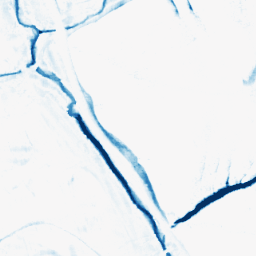
Category: morphological
Decomposition family: morphological_square
Decomposition parameters: operation: closing
size: 10
Upsampling method: sinc_blackman
Upsampling parameters: scale: 2
kernel_size: 4
Upsampling scale: 2